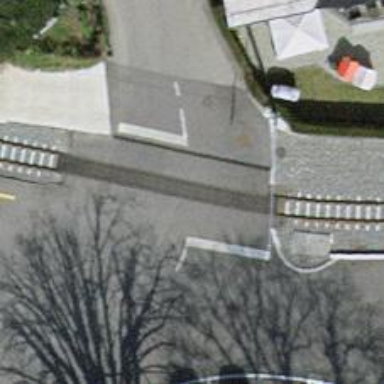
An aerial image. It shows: Uncontrolled level crossing along the railway.